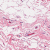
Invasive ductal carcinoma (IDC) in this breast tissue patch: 0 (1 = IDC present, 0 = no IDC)